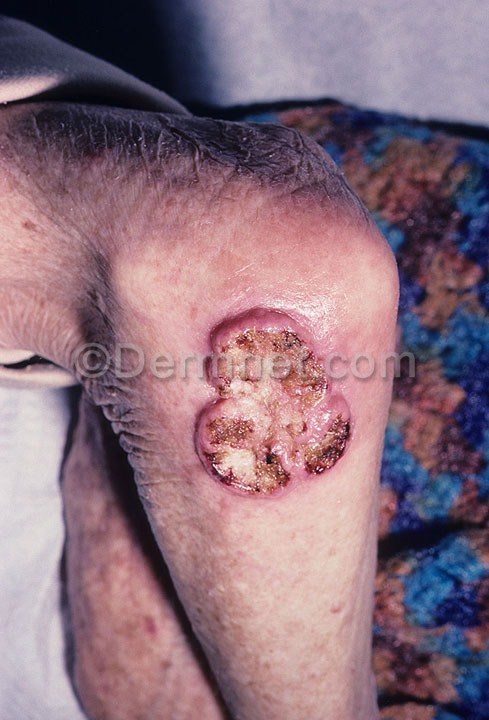
Disease: Seborrheic Keratoses and other Benign Tumors